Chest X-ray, AP view. Patient: 59 years old, sex M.
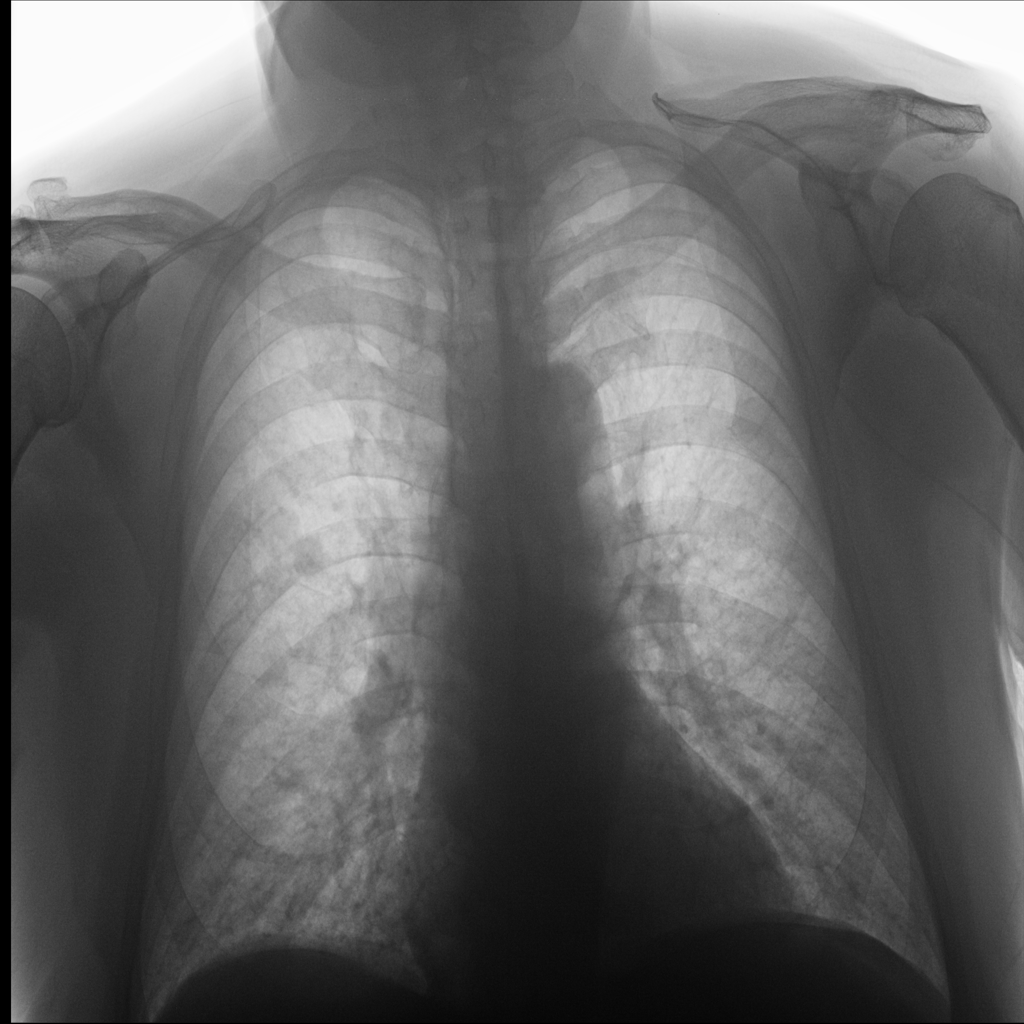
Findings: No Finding